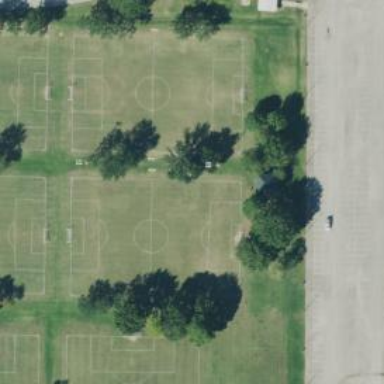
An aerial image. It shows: Soccer pitch for leisure land activities.